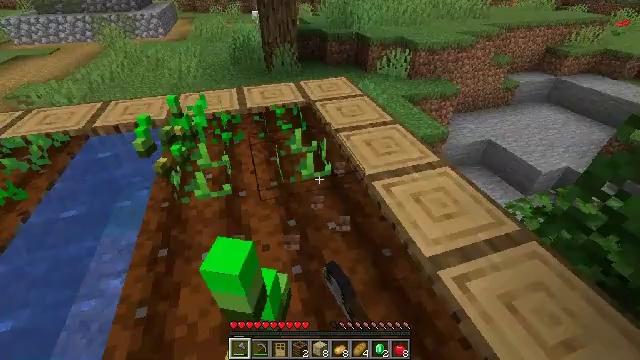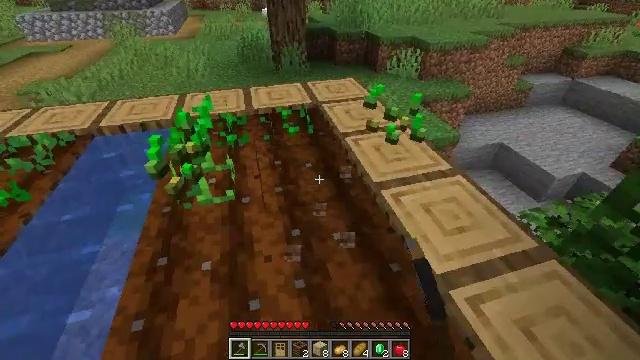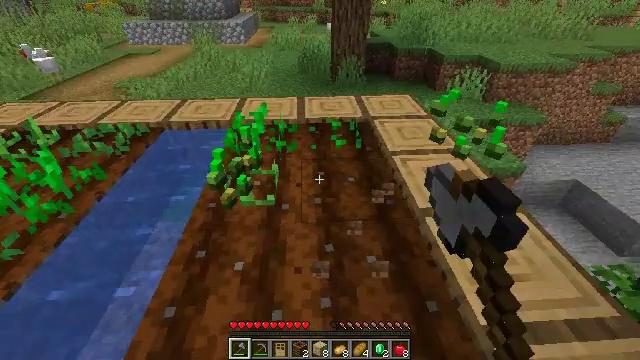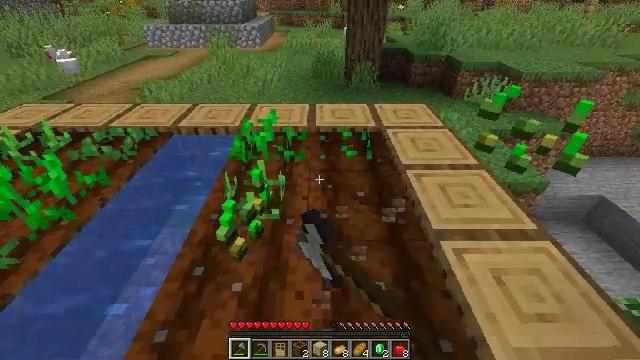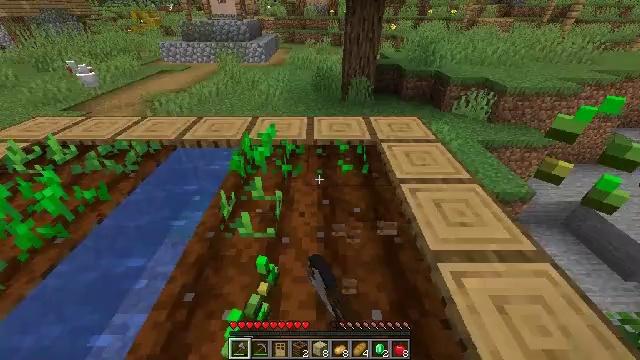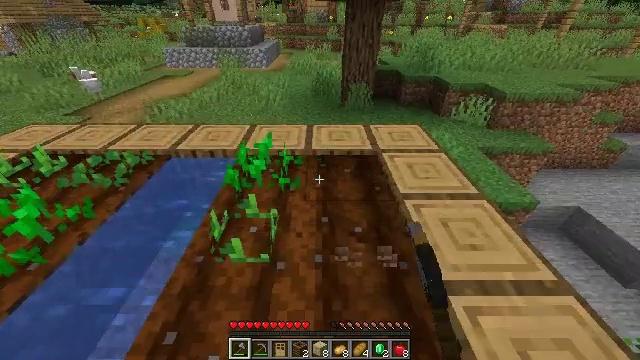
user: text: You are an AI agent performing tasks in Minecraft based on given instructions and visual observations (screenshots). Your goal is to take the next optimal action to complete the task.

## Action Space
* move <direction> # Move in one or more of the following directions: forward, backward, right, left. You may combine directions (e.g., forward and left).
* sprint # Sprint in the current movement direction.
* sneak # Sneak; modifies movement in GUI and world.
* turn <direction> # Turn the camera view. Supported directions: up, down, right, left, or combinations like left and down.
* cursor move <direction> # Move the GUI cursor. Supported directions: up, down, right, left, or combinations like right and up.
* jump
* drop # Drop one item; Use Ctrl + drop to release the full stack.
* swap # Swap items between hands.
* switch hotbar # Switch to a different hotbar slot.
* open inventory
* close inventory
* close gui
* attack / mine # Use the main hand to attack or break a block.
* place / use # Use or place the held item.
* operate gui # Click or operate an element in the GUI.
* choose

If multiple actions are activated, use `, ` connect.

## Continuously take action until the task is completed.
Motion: motion action
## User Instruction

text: Harvest potatoes.
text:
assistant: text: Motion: turn left, attack / mine
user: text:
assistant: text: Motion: move forward, turn left and up, attack / mine
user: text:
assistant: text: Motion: move forward, turn left, attack / mine
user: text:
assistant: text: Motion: move forward, attack / mine
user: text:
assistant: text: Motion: move forward, attack / mine
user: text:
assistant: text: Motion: attack / mine